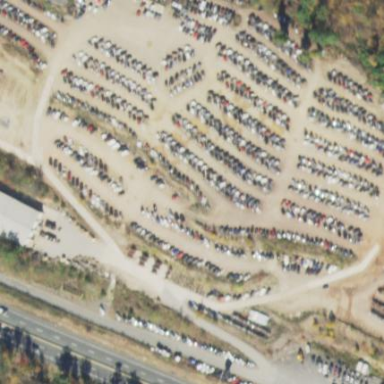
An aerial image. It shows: Scrap yard situated in industrial area.